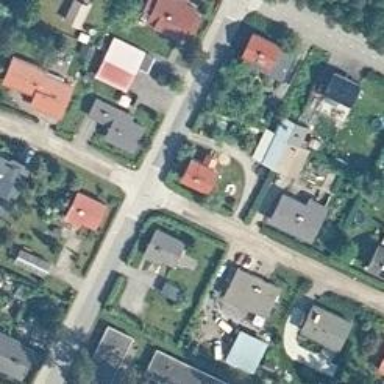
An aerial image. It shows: Peaceful suburb.